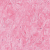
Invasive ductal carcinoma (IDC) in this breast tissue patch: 0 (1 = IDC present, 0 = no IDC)